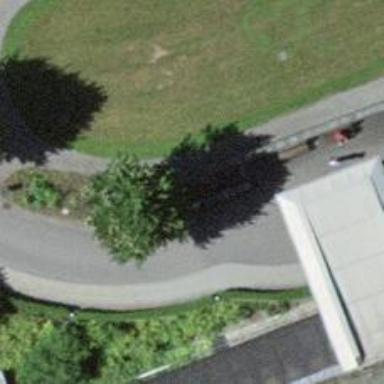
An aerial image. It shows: Road with steps.